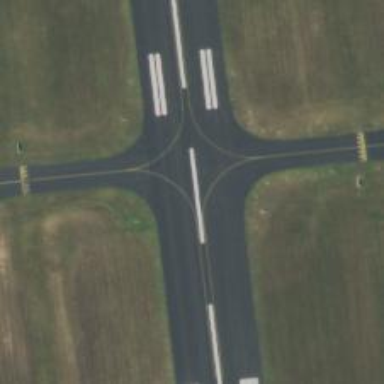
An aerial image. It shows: View of taxiway at the airport.